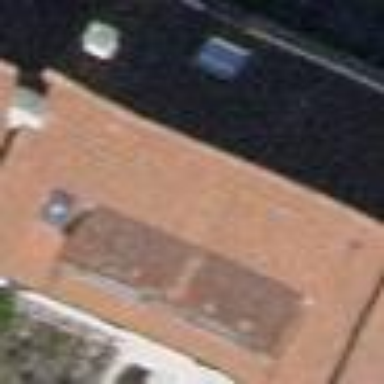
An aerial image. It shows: Building with tile roof.